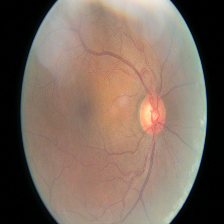
Diabetic retinopathy grade: Moderate